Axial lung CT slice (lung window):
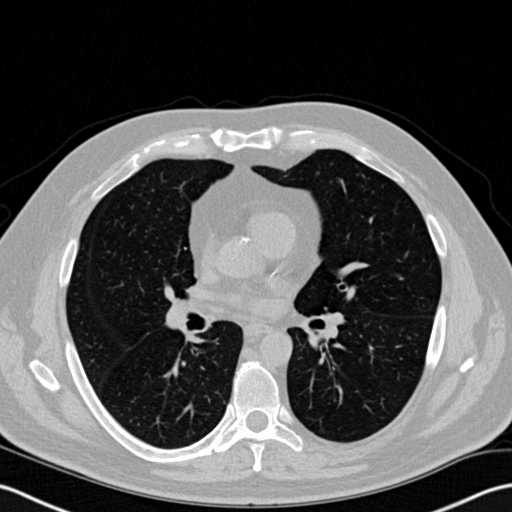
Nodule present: no